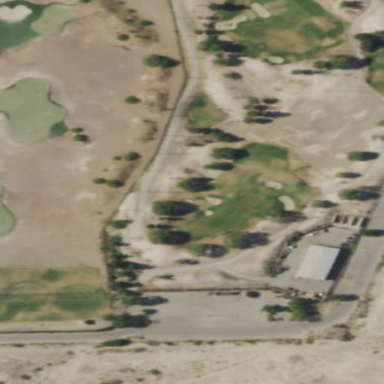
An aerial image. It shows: Area of rough grass used for golf.